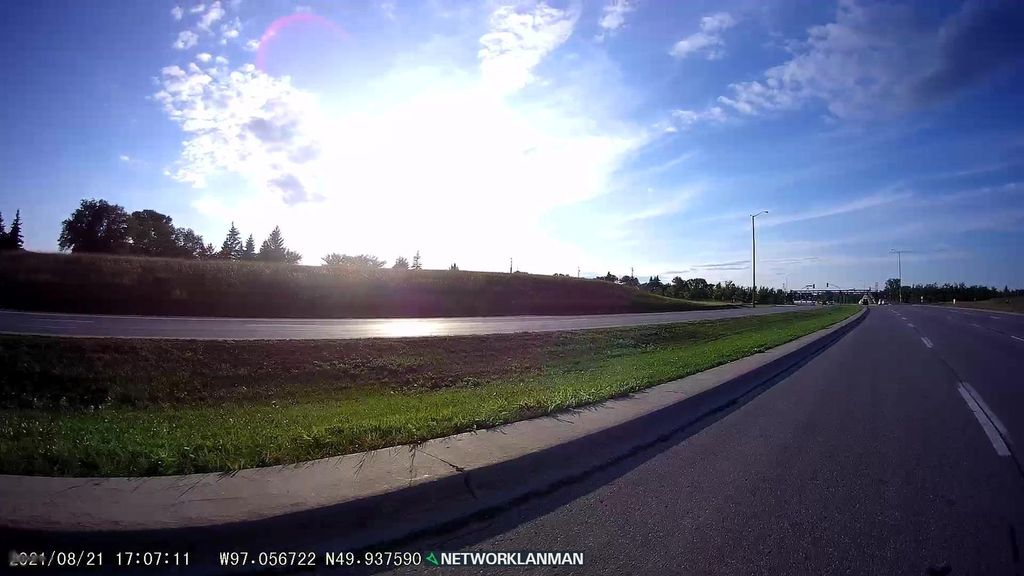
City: winnipeg